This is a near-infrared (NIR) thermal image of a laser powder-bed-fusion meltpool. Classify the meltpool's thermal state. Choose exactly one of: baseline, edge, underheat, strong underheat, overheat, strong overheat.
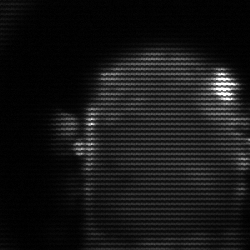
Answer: baseline